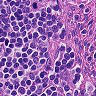
Metastatic tissue present: no